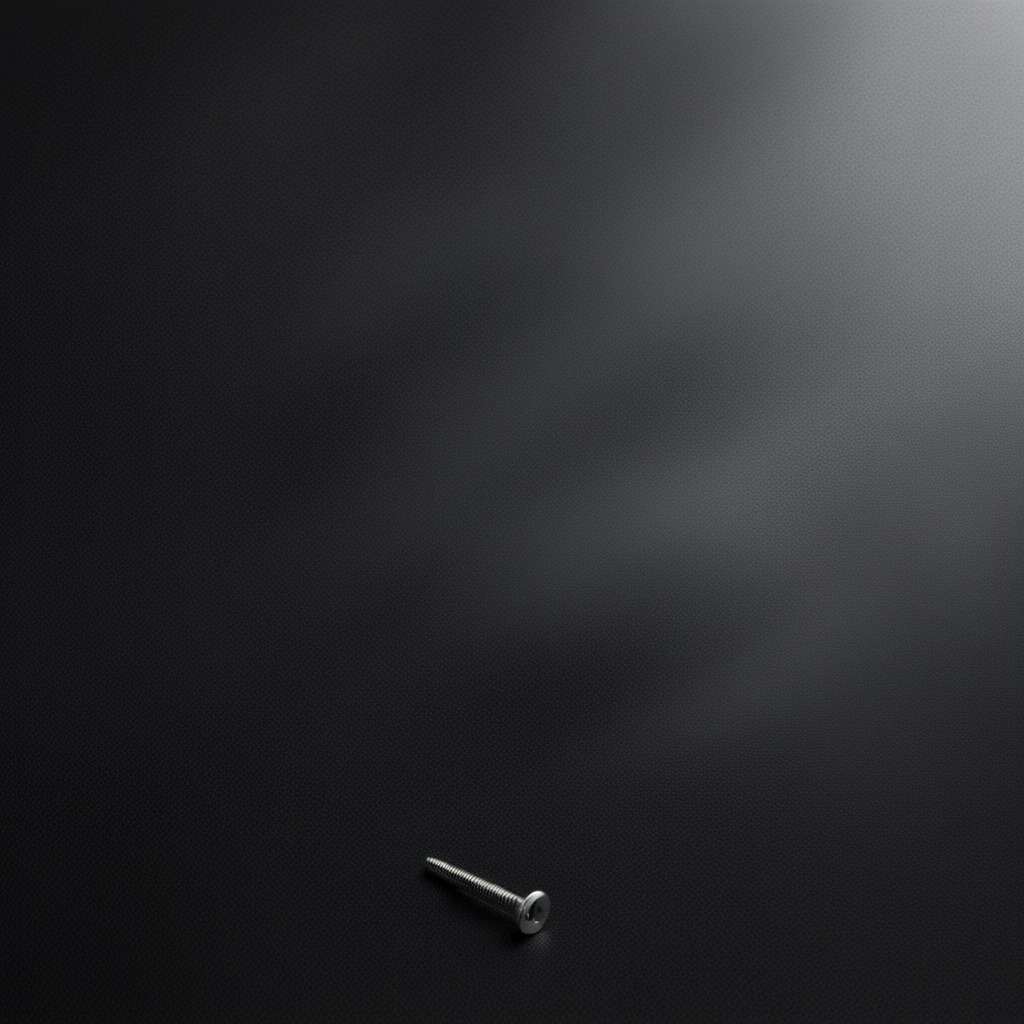
A metal screw lies on a clean granite tabletop covered with a black rubber mat inside a workshop under bright overhead lighting crisp shadows high clarity worn but beneath the mat